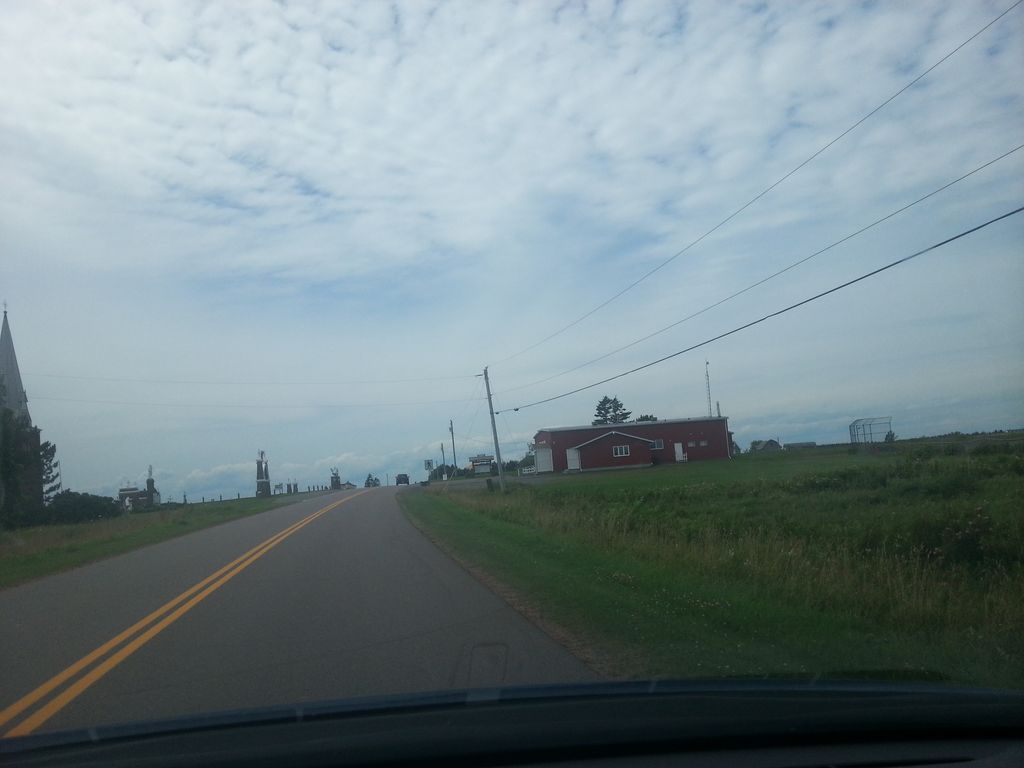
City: charlottetown